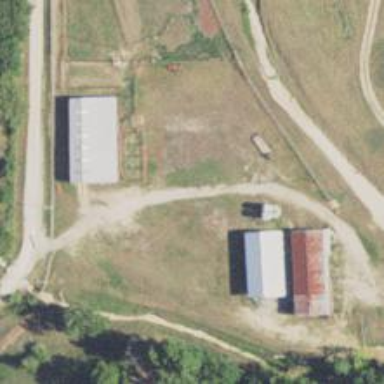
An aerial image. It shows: Driveway leading to service road.